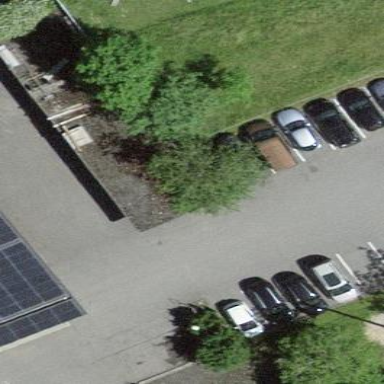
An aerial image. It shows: Bicycle parking area.